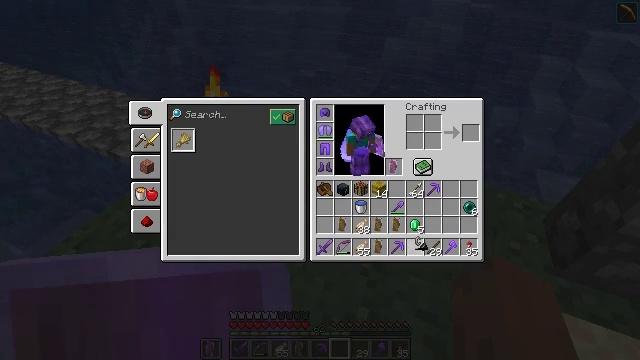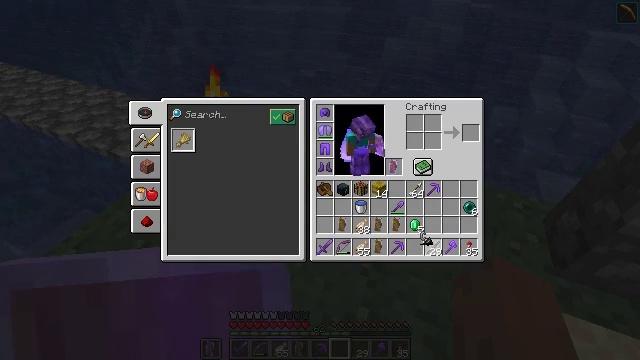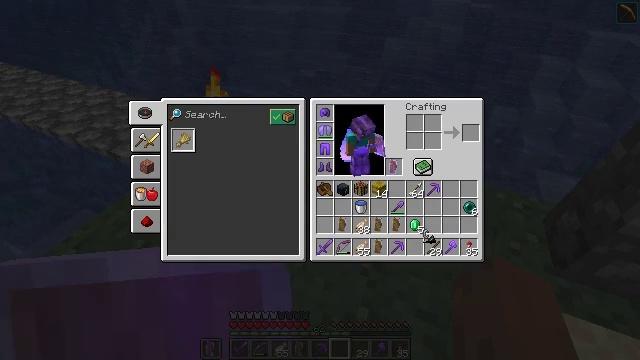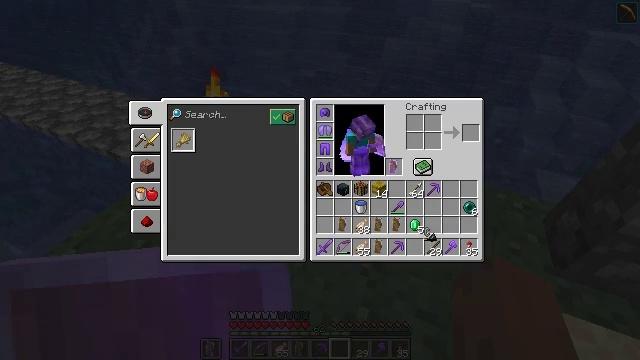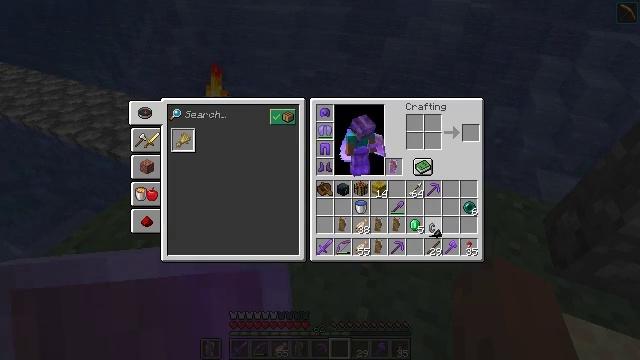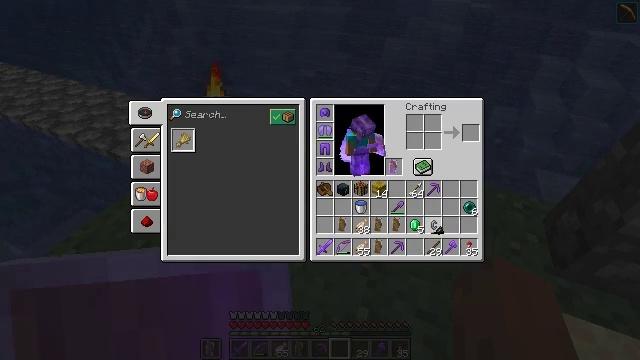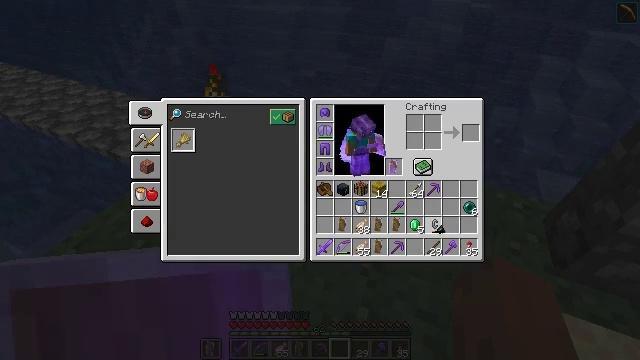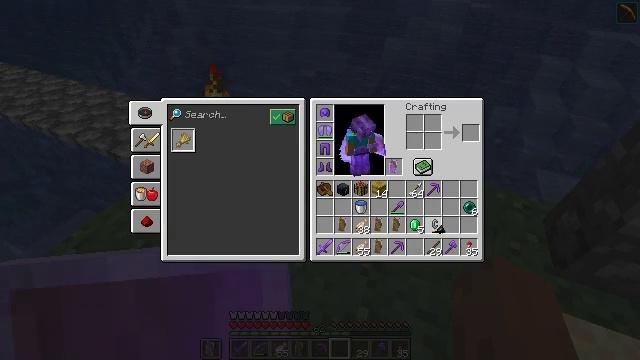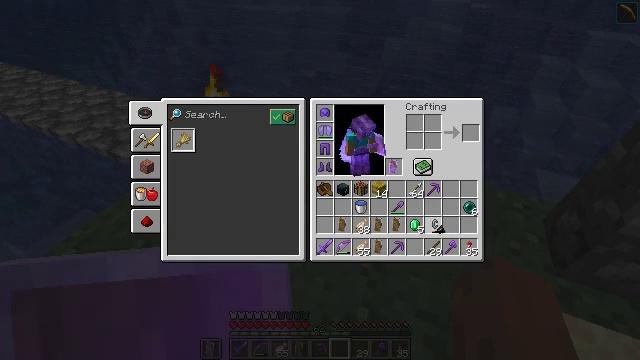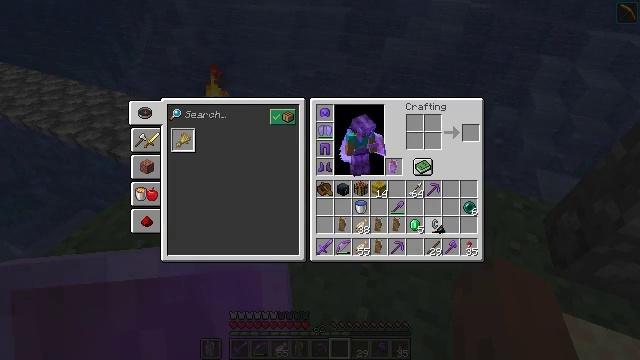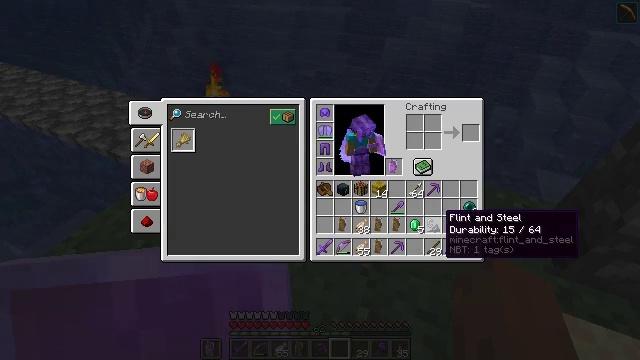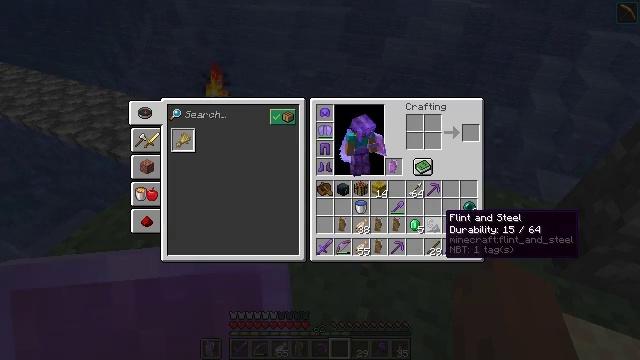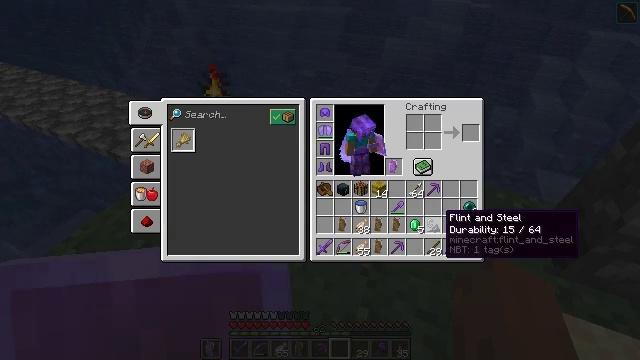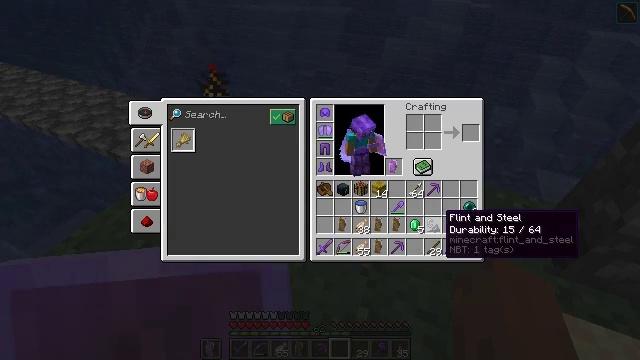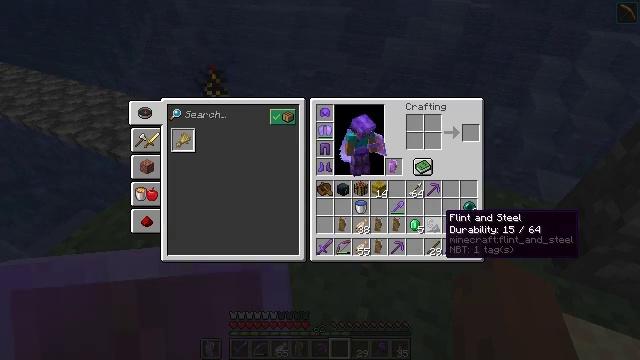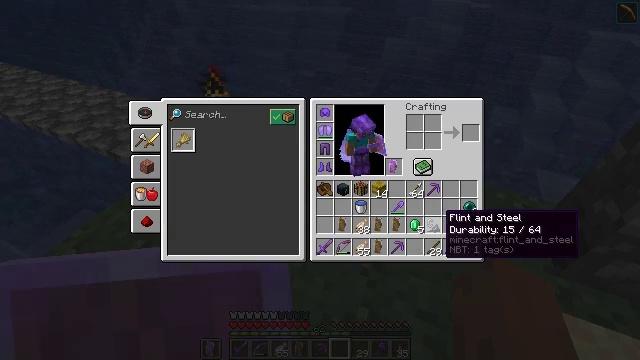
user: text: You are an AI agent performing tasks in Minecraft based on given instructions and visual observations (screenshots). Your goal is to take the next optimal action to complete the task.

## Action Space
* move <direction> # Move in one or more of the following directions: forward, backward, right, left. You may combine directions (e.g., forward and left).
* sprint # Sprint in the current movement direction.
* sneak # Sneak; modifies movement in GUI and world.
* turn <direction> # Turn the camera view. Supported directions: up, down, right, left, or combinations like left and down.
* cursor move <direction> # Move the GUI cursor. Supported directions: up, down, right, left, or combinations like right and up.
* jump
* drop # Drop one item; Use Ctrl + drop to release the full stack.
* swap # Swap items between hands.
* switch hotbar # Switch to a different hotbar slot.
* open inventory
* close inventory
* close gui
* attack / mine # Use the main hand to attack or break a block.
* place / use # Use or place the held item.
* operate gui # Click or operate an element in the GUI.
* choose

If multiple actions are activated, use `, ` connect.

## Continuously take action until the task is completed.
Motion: motion action
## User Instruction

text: Drop a shield.
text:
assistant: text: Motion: no_op
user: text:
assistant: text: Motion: no_op
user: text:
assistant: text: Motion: no_op
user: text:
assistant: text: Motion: no_op
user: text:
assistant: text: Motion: no_op
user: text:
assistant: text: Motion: no_op
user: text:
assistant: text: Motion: attack / mine
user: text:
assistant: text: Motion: attack / mine
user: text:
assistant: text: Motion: attack / mine
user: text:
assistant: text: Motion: no_op
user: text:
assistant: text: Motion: no_op
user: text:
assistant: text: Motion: no_op
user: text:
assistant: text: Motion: no_op
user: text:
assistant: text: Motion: no_op
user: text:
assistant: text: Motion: no_op
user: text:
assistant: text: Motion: no_op
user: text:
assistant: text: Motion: no_op
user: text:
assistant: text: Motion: no_op
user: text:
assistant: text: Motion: no_op
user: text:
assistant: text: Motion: attack / mine
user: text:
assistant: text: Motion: attack / mine
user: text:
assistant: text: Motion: attack / mine
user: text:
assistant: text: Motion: attack / mine
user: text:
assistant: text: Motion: turn left and down
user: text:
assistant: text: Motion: no_op
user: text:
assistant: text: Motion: no_op
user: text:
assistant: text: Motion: no_op
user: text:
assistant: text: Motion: no_op
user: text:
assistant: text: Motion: no_op
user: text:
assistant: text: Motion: no_op